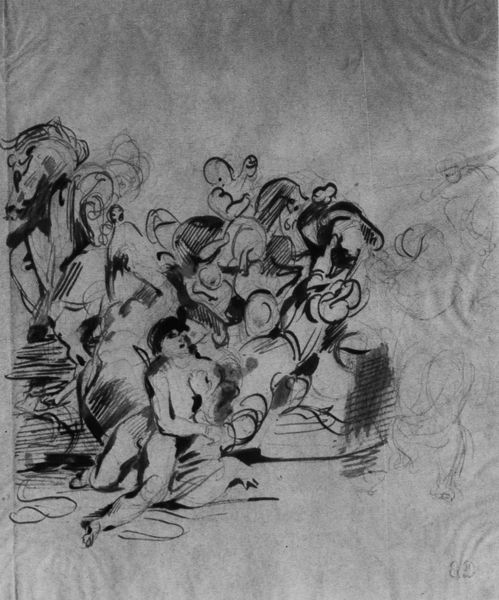
Titel: Massaker von Chios, Studienblatt
Künstler: Eugène Delacroix
Institution: Lanciepce
Schlagwörter: gruppe, nackt, frauen, skizze, zeichnung, fest, leute, party, feier, pferd, chaos, figuren, weiber, bad, tusche, schraffur, durcheinander, schraffiert, tinte, zeichung, war, mittelatltert